Aerial crown-view tile of a tropical tree (Barro Colorado Island, Panama), acquired 20240611:
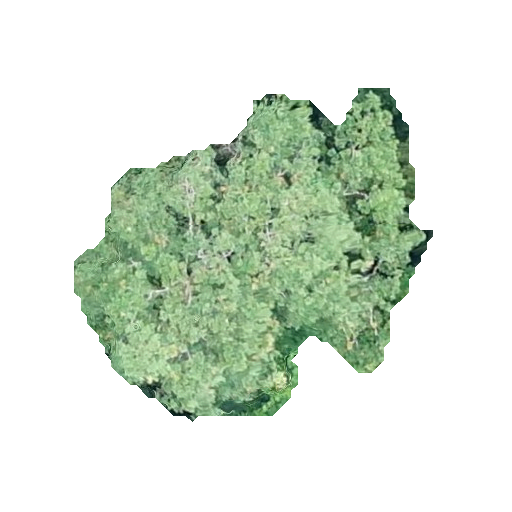
Species: Simarouba amara
GBIF accepted scientific name: Simarouba amara
Crown area: 123.538 m²